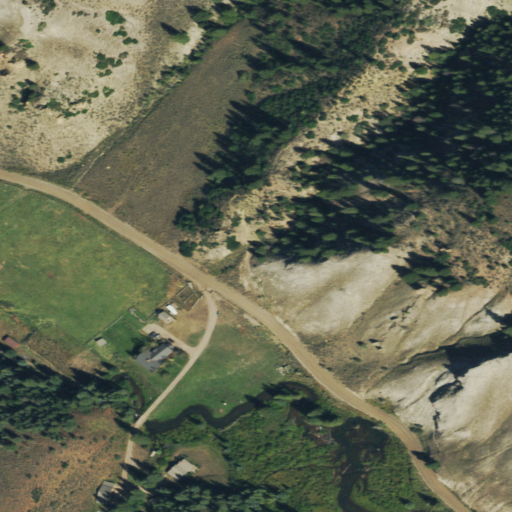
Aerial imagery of valley in Colorado named Owl Gulch containing shrub, evergreen forest, woody wetlands, deciduous forest, and open development